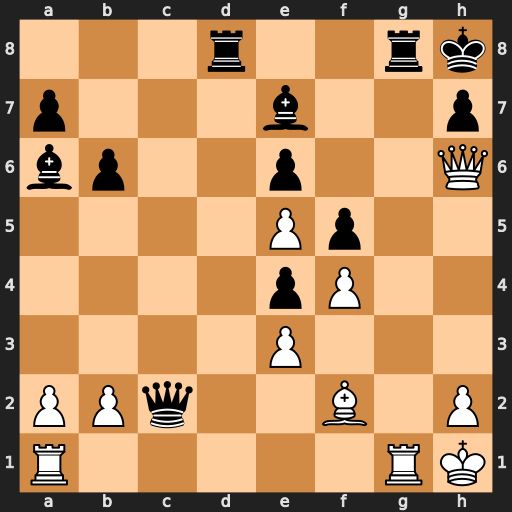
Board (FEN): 3r2rk/p3b2p/bp2p2Q/4Pp2/4pP2/4P3/PPq2B1P/R5RK
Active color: w
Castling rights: -
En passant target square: -
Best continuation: Bh4 Bxh4 Qxh4 Qc7 Qf6+